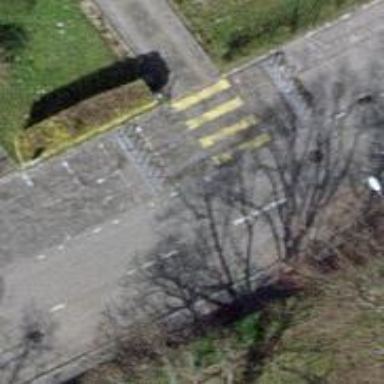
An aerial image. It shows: Bicycle parking facility.